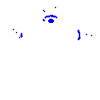
Particle: pion